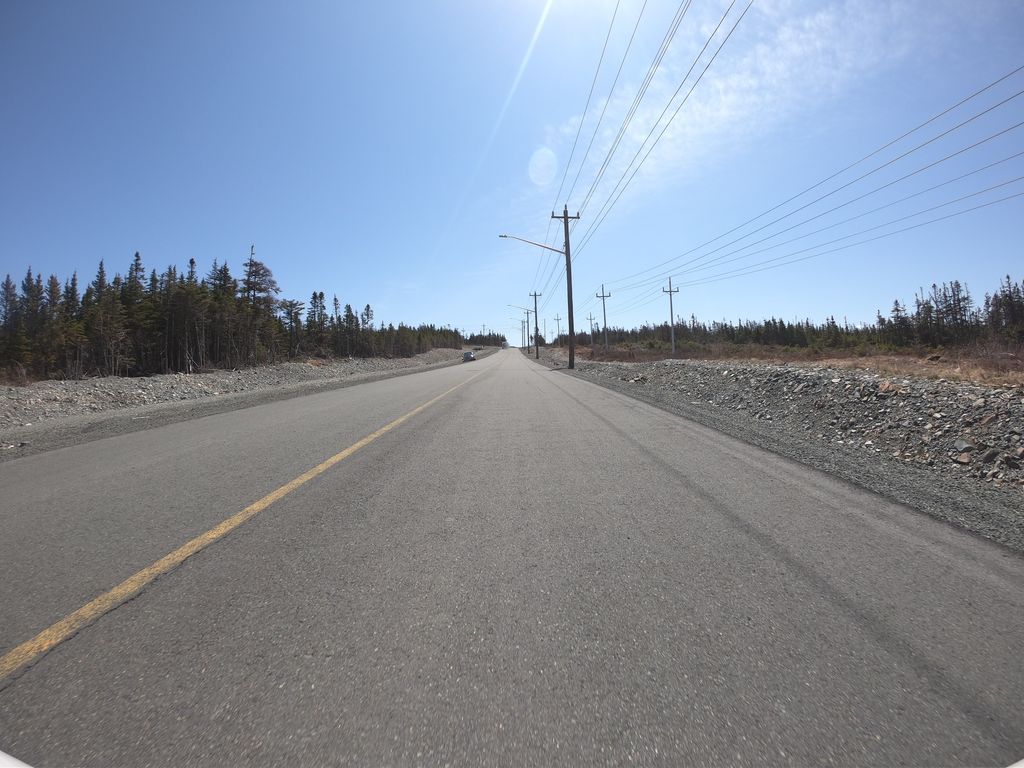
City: st_johns